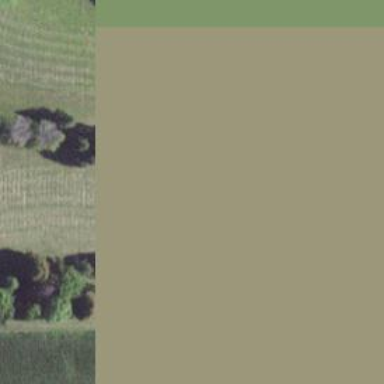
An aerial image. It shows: Row of trees in natural setting.